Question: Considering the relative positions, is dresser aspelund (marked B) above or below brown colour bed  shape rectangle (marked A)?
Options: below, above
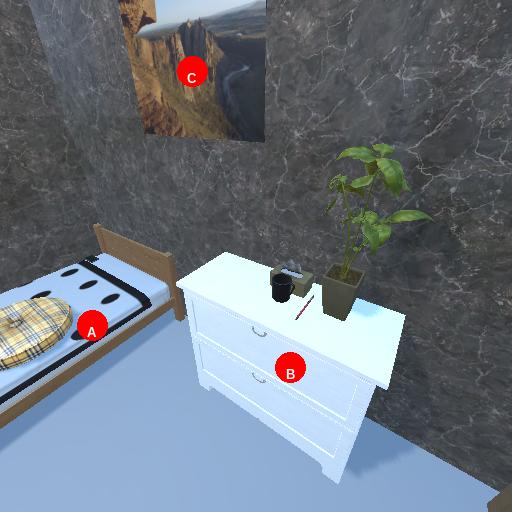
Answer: below